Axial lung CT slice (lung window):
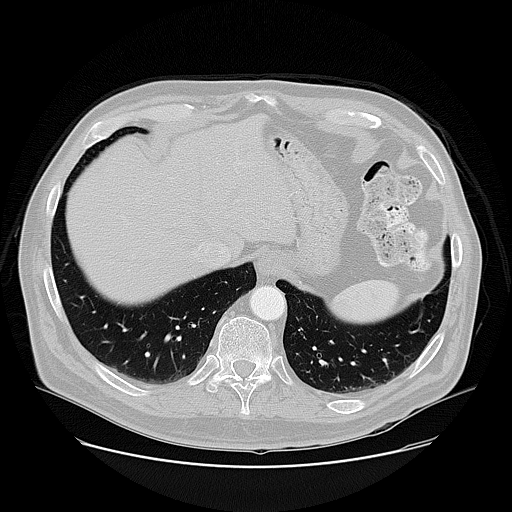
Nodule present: no